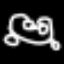
Label: frog